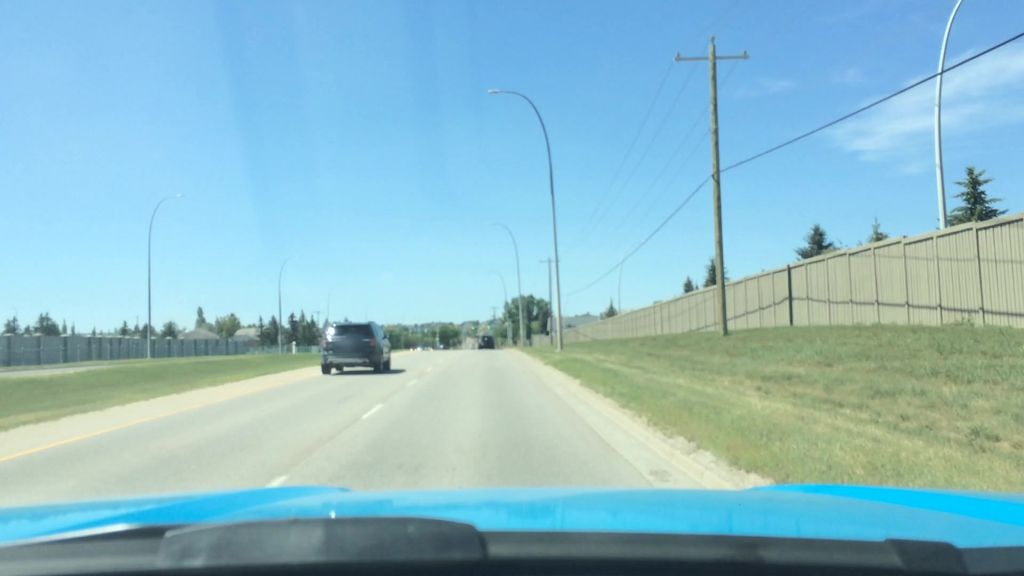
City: calgary